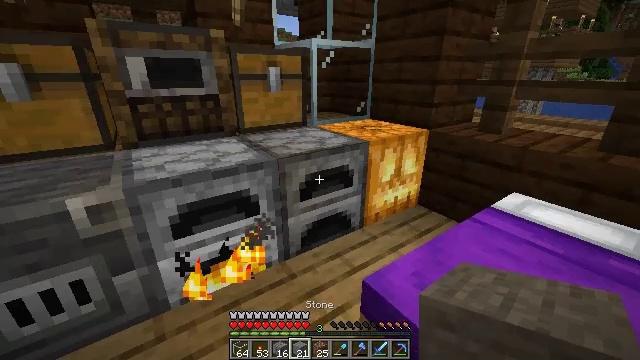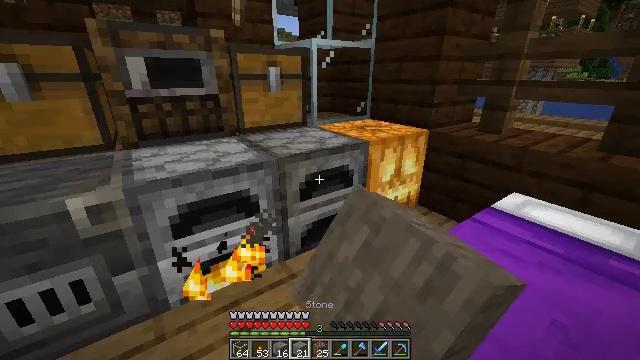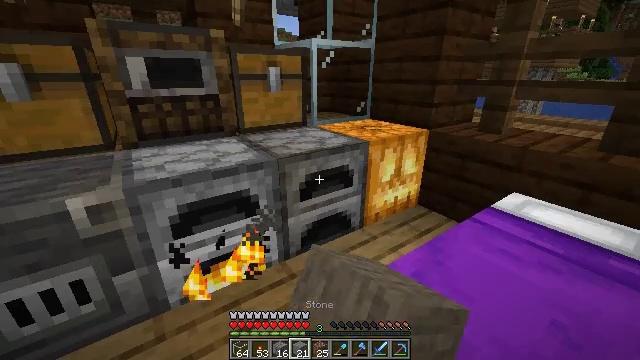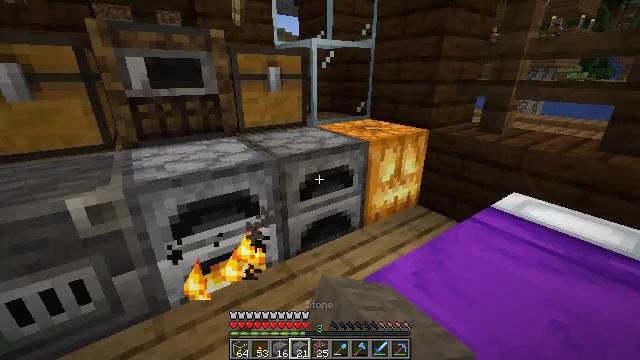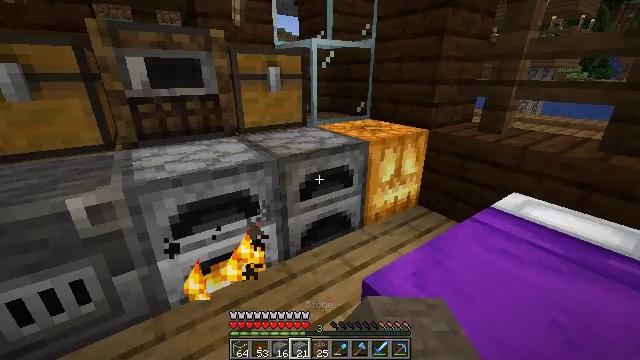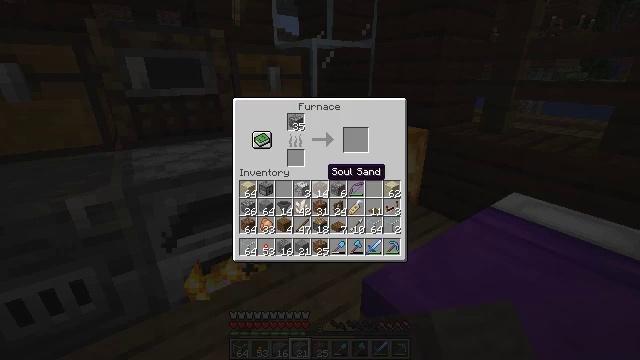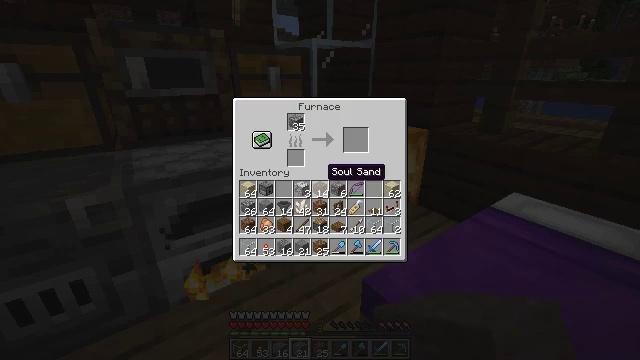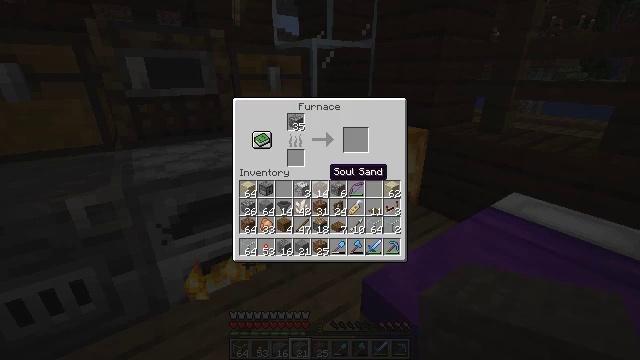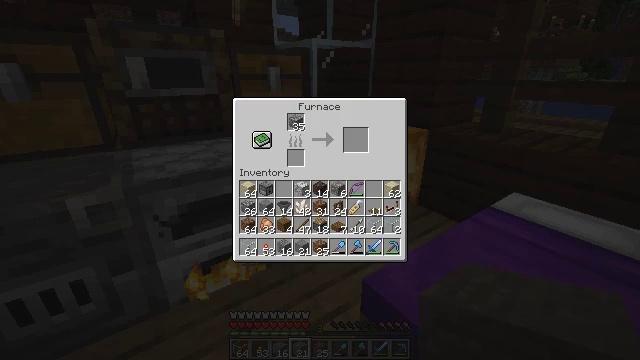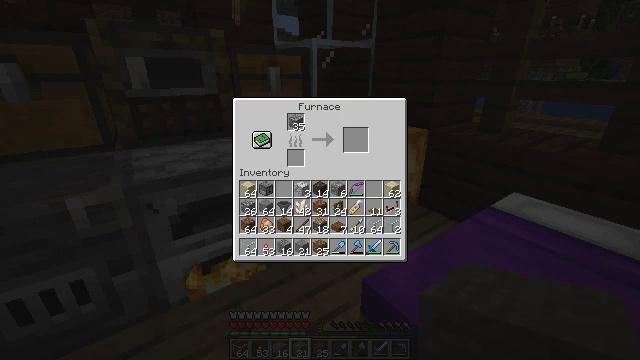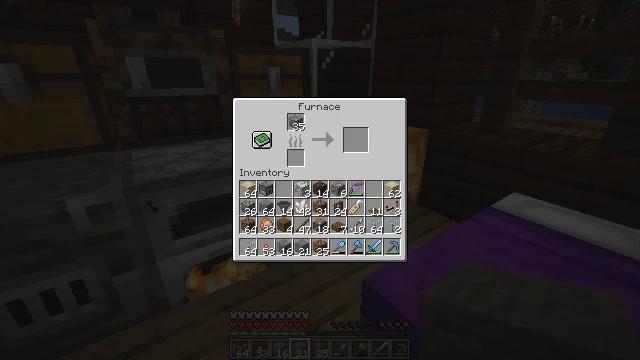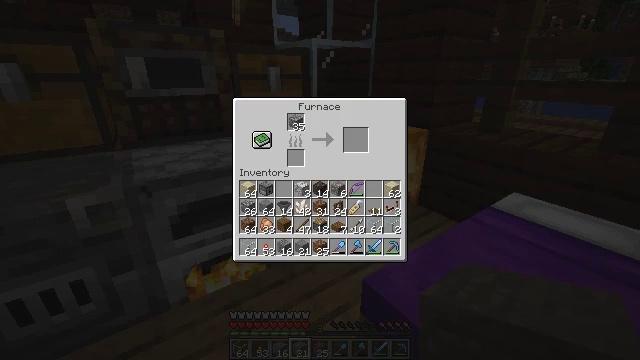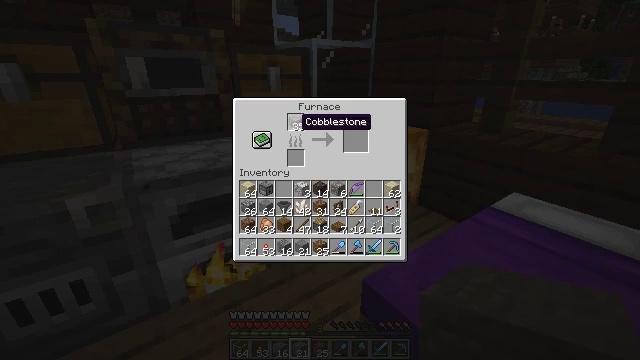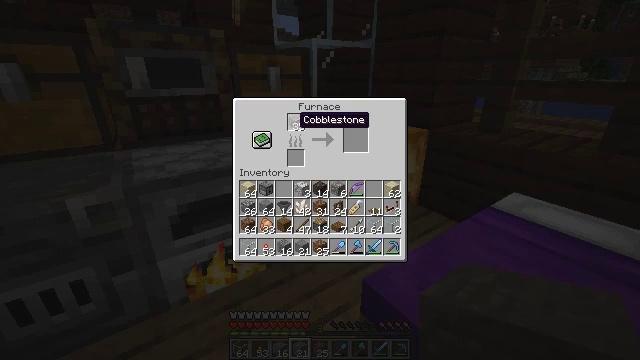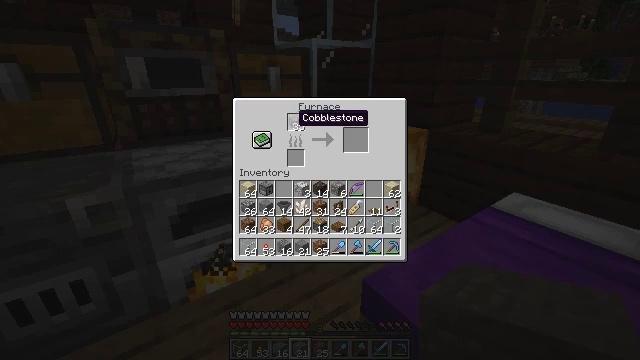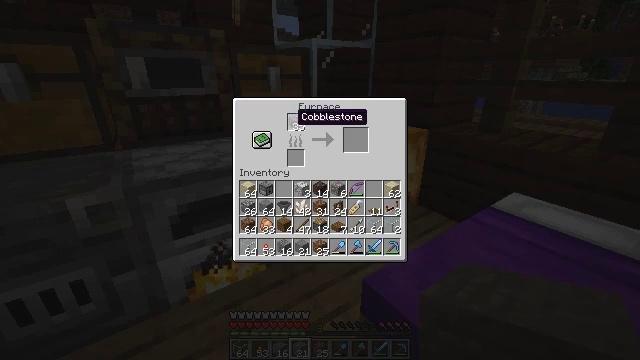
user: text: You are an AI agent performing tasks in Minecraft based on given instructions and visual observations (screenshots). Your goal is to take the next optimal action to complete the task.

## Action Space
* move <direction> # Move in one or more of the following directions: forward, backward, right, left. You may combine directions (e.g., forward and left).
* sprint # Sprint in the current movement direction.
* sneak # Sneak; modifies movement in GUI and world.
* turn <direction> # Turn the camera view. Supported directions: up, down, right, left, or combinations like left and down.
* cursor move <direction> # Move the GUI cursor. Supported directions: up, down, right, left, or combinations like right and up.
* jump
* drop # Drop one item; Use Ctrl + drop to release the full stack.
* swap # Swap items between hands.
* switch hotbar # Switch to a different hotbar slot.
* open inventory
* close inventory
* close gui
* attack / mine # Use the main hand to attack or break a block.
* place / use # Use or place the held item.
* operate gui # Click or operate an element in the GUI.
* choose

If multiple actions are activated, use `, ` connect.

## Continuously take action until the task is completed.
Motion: motion action
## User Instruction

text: Construct a comparator using a crafting table.
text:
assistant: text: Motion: use / place
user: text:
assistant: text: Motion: use / place
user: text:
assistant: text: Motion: use / place
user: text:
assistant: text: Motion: no_op
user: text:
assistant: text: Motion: open gui
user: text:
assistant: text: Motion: no_op
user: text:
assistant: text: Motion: no_op
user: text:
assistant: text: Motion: sneak
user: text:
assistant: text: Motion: sneak, cursor move up
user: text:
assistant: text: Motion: sneak, cursor move left and up
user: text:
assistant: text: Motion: sneak, cursor move left and up
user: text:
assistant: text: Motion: sneak, cursor move left
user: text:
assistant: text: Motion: sneak
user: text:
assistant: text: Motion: sneak
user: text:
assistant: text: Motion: sneak
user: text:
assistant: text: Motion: sneak
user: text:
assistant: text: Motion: sneak, operate gui
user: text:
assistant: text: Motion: sneak, operate gui
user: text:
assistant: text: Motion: sneak, operate gui
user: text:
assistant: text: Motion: sneak
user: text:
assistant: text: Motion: sneak
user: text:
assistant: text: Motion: sneak
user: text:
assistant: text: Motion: sneak
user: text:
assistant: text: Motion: sneak
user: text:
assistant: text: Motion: cursor move right
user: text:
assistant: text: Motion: cursor move right
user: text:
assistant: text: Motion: no_op
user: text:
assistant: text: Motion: no_op
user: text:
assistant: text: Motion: no_op
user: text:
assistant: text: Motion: no_op